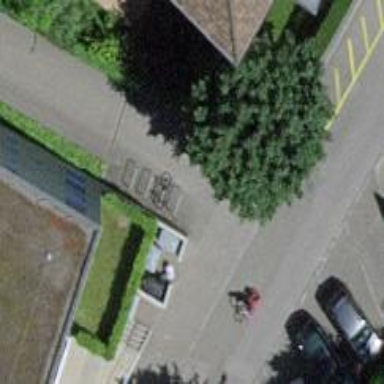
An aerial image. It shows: Bollard.